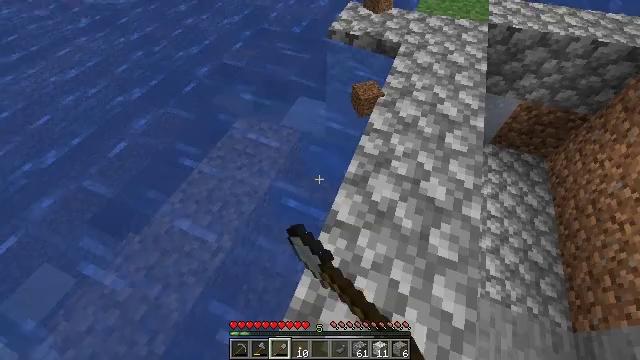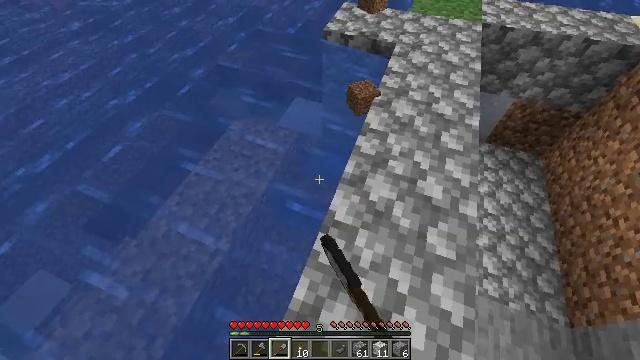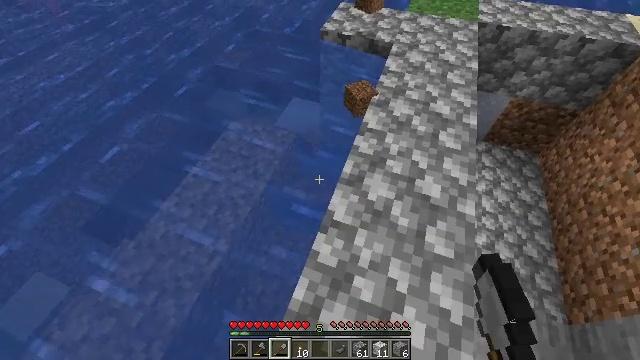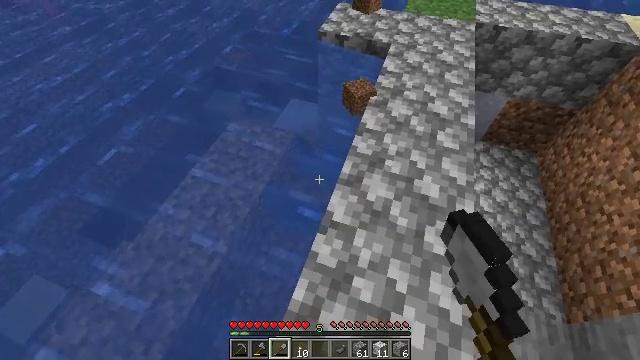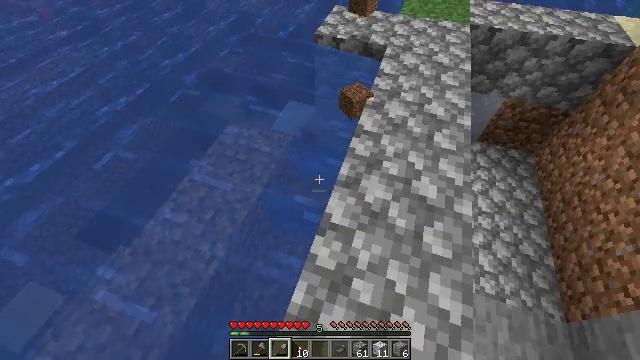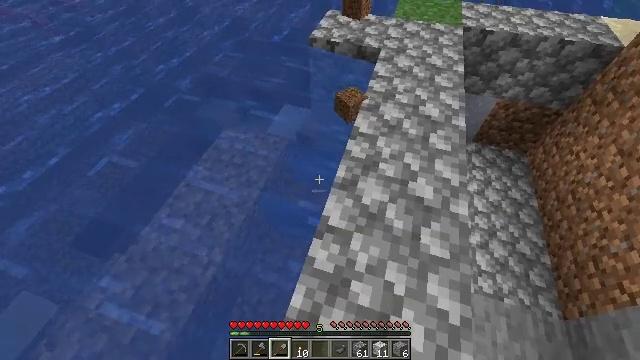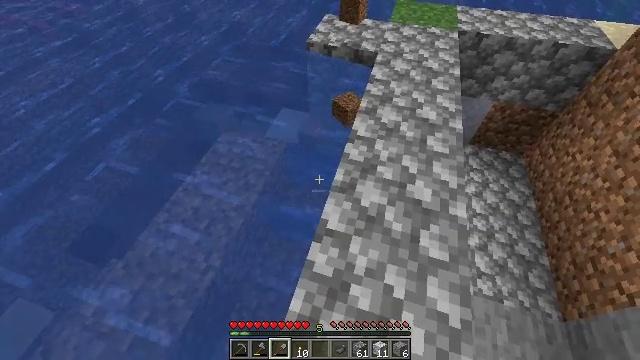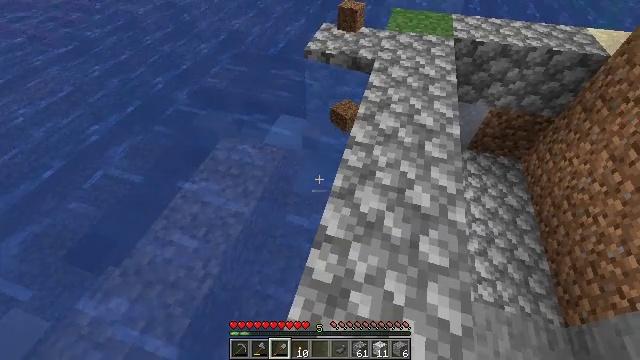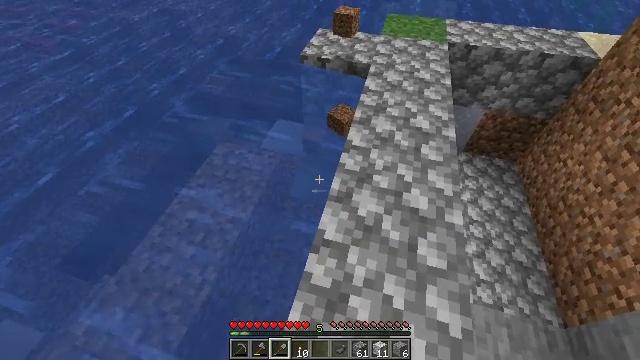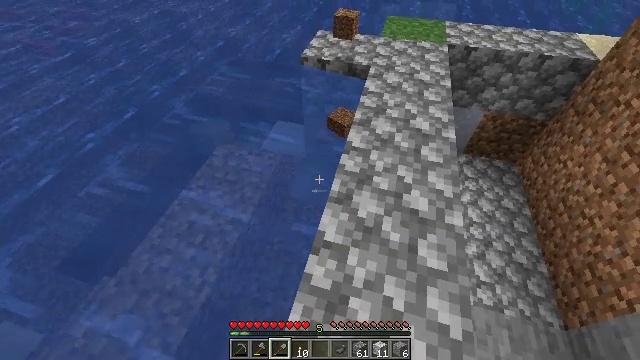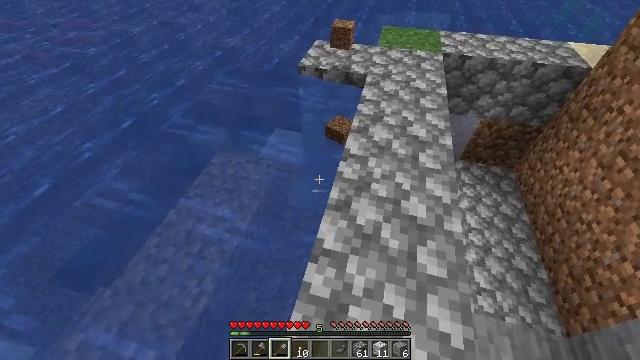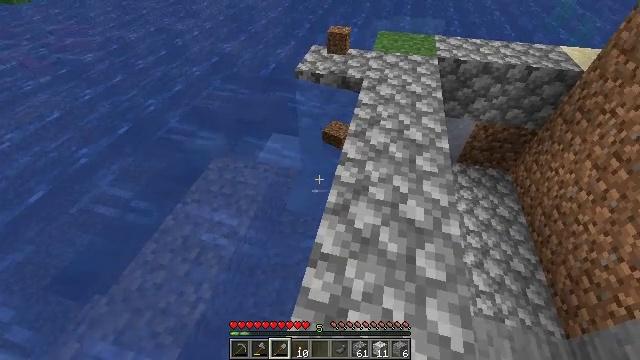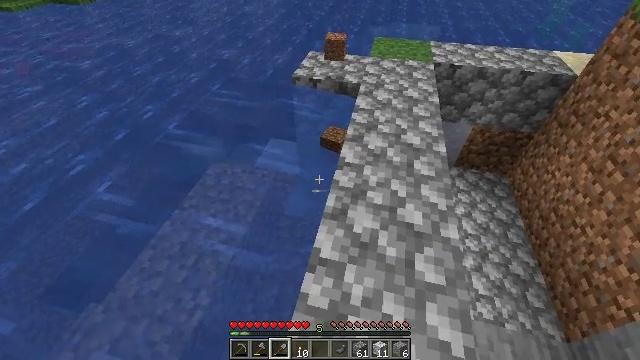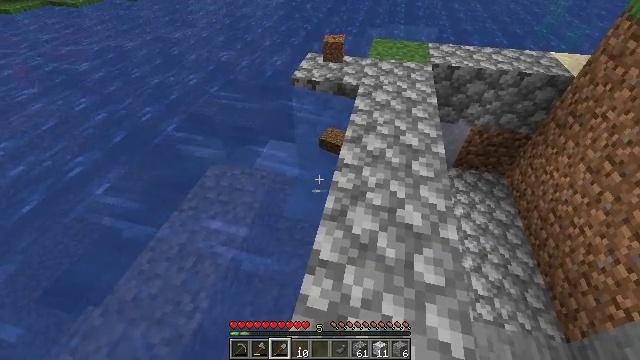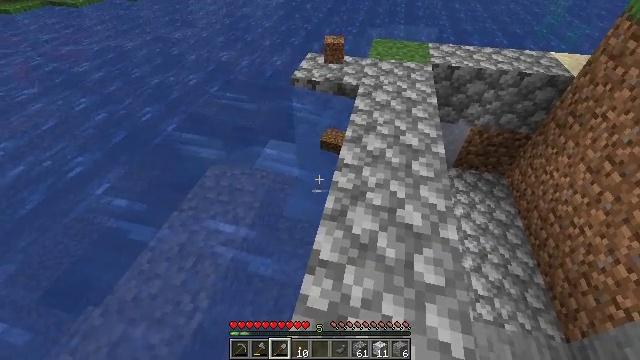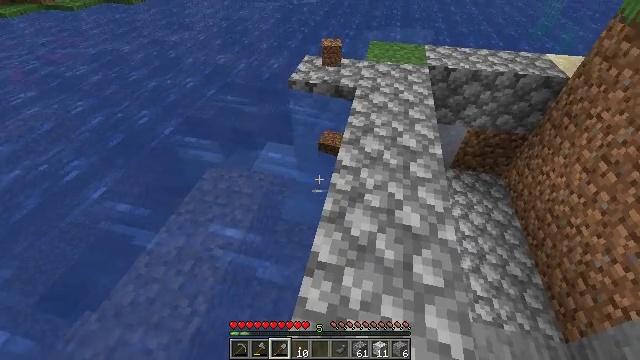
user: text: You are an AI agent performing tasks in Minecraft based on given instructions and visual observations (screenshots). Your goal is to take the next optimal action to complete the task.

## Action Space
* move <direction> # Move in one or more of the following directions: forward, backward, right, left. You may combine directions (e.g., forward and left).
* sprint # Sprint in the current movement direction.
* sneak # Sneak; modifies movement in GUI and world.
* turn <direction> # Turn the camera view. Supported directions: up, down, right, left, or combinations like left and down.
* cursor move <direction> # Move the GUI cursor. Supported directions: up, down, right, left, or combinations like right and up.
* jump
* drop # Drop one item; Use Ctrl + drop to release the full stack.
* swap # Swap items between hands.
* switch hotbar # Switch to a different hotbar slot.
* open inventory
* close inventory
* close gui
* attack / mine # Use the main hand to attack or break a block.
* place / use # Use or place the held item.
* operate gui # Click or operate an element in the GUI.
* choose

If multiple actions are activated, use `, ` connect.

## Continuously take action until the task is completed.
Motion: motion action
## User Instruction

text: Mine the clay from the riverbed.
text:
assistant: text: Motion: turn right, attack / mine
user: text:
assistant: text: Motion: attack / mine
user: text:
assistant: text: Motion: attack / mine
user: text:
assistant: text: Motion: attack / mine
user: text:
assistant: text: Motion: turn right, attack / mine
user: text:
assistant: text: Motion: attack / mine
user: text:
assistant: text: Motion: turn up, attack / mine
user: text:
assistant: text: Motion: no_op
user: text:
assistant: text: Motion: no_op
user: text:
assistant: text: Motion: turn up
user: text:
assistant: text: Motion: no_op
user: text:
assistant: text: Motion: turn up
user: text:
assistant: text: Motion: no_op
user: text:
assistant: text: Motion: no_op
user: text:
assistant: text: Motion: no_op
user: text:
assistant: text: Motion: turn up
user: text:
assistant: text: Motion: turn up
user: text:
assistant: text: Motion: turn up
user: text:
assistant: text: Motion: no_op
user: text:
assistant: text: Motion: attack / mine
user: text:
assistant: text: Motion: attack / mine
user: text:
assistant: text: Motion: attack / mine
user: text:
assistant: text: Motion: attack / mine
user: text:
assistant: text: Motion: attack / mine
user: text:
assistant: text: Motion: attack / mine
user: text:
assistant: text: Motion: attack / mine
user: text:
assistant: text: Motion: no_op
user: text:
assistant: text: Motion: no_op
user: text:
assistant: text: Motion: no_op